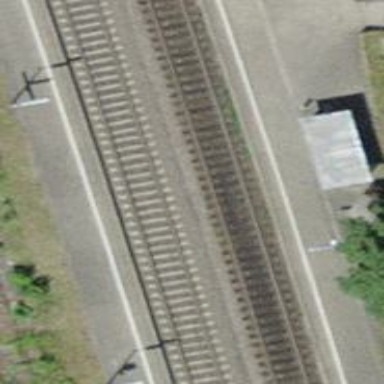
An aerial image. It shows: Stop position for public transport on the railway.